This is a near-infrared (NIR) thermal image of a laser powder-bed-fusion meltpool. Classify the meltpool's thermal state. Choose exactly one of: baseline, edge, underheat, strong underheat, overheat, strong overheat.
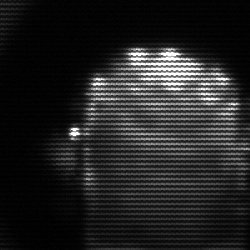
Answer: baseline